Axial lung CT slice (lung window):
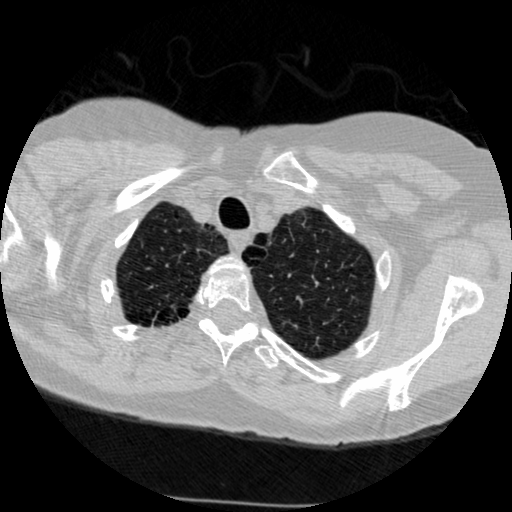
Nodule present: no